Question: I am creating a spreadsheet for sports stats and am having a hard time writing one specific formula. I am keeping track of the shots on goal of every team in a league throughout the season. Each team has an assigned column with its name on the first row of the spreadsheet. The shots on goal are entered below and organized according to the dates of the events. Between the name of the team and the results are some stats (average, standard deviation etc.) These stats are on the same row for each team.
Here's the problem: I would like to create a separate section in the same spreadsheet where the stats would be organized in a ascending or descending order (accordingly) with the corresponding team names side by side. The formula would more or less look like:
'<Takes stats in this row, sort in determined order here and place corresponding team name next to stat>'
I made a quick demo of what I have in mind. I hope it will be helpful.

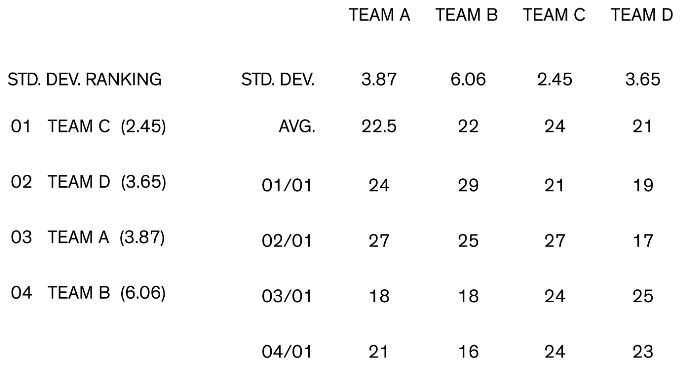
Answer: I suggest not using a PivotTable (quite unlike me!). If "Team A" is in B1, create a column of values somewhere, say starting in H2, with the positions ('01', '02', etc) to suit but use '1', '2' etc for convenience. Then:
in I2: '=INDEX(B$1:E$1,MATCH(J2,B$2:E$2,0))'
in J2: '=SMALL($B$2:$E$2,H2)'
both copied down to suit.
I'm afraid not foolproof - if two teams have exactly the same STD.DEV. value then one team name will appear twice and the other not at all.